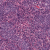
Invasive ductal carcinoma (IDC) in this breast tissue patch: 1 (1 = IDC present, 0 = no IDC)